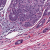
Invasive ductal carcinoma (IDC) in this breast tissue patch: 1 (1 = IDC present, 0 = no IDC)